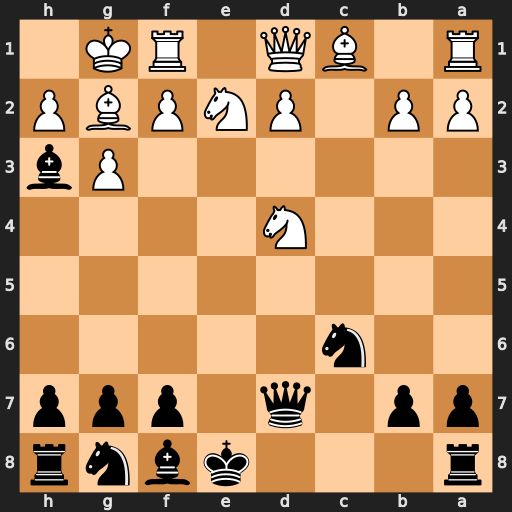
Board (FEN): r3kbnr/pp1q1ppp/2n5/8/3N4/6Pb/PP1PNPBP/R1BQ1RK1
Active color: b
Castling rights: kq
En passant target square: -
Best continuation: Bxg2 Kxg2 Nxd4 Nxd4 Qxd4